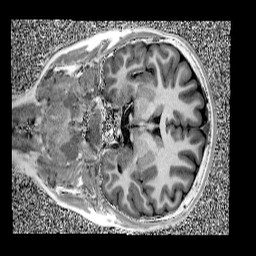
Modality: UNIT1
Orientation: coronal
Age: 9
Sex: male
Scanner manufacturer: siemens
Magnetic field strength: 3 T
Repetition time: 4 s
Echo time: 0.00303 s